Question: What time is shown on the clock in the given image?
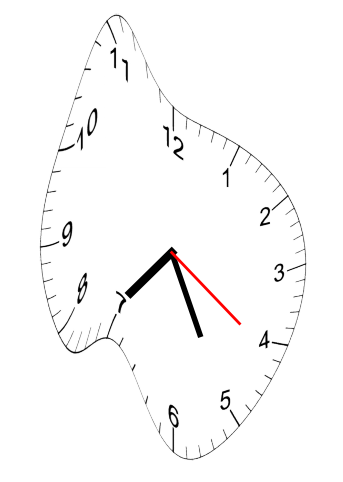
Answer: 07:25:21